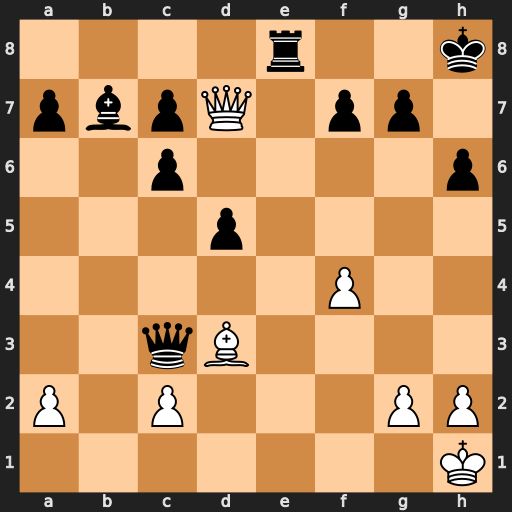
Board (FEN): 4r2k/pbpQ1pp1/2p4p/3p4/5P2/2qB4/P1P3PP/7K
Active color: w
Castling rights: -
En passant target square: -
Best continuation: Qxe8#